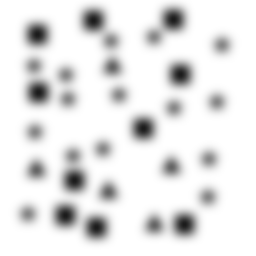
Squares: 10
Triangles: 5
Stars: 15
Total shapes: 30